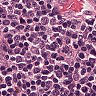
Metastatic tissue present: no